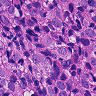
Metastatic tissue present: yes